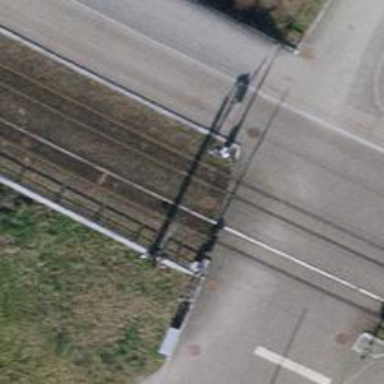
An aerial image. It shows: Tram railway bridge with one track and electrified contact line.